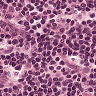
Metastatic tissue present: no